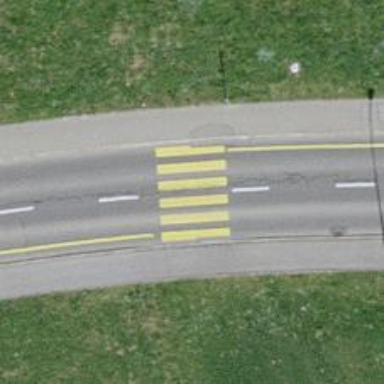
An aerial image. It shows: Uncontrolled zebra crossing on the road.